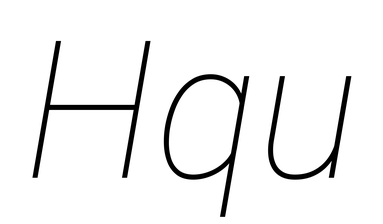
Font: Roboto-Italic_Thin_Italic